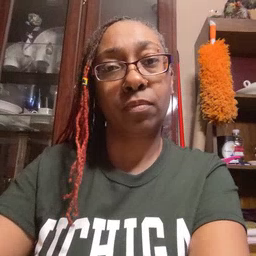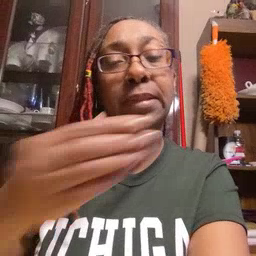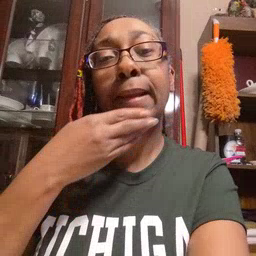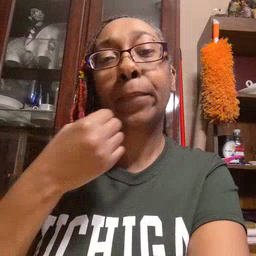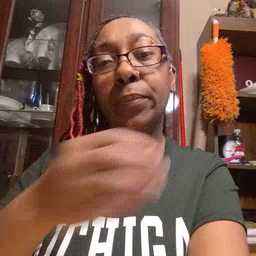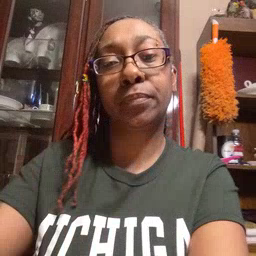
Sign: napkin